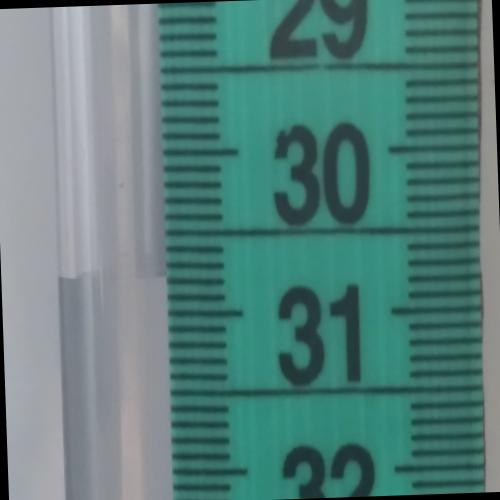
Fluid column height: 30.8 cm